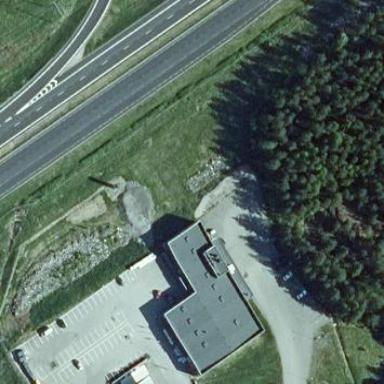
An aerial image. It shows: Retail building.